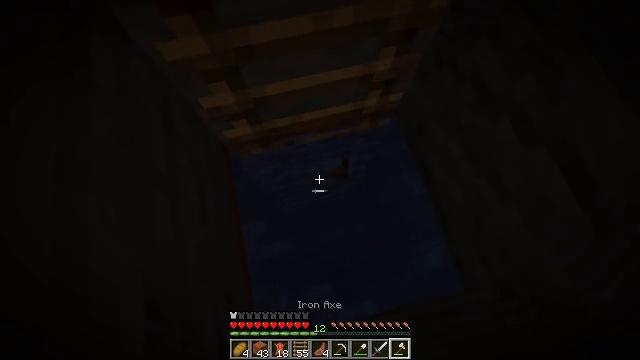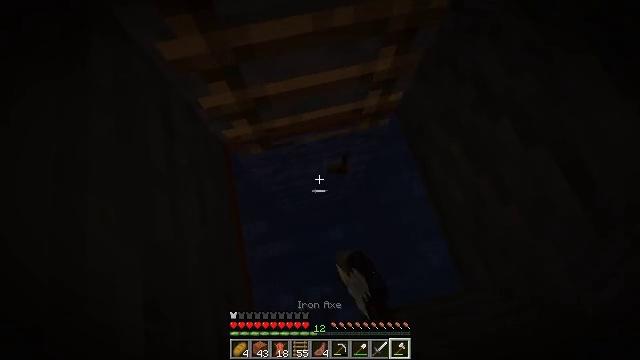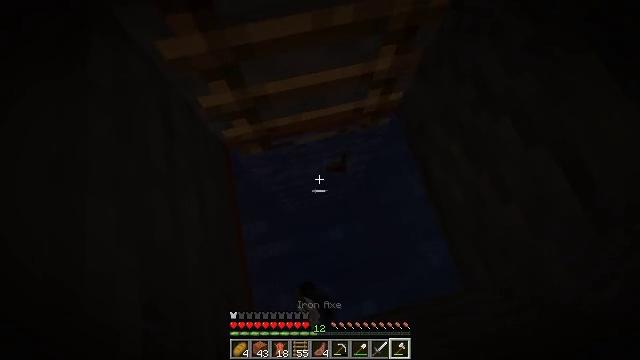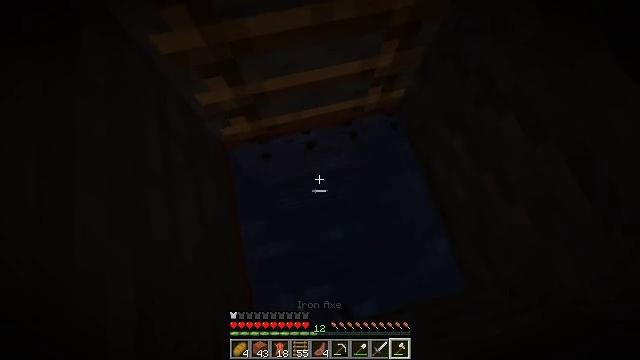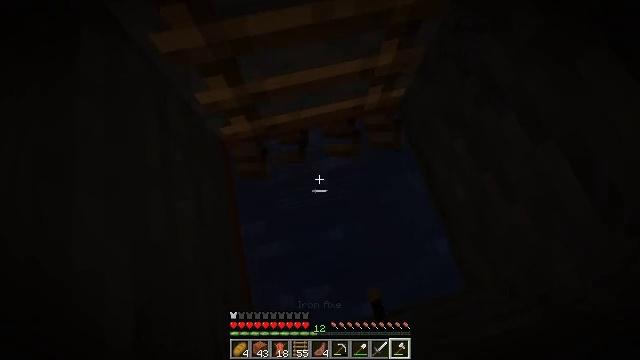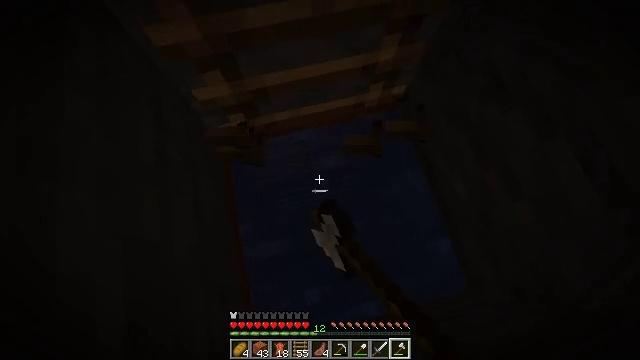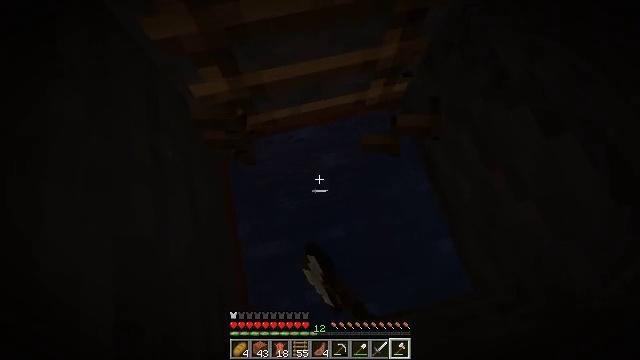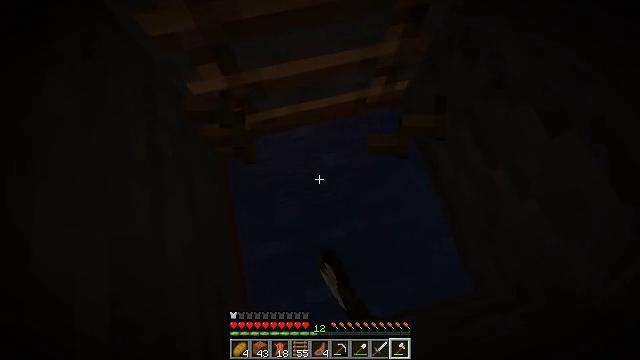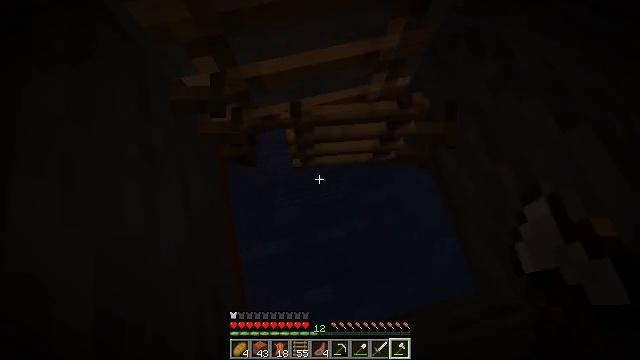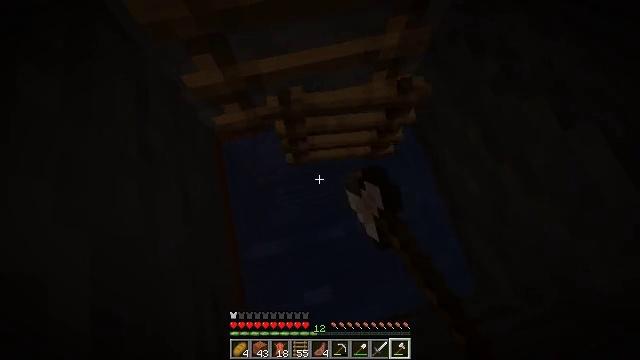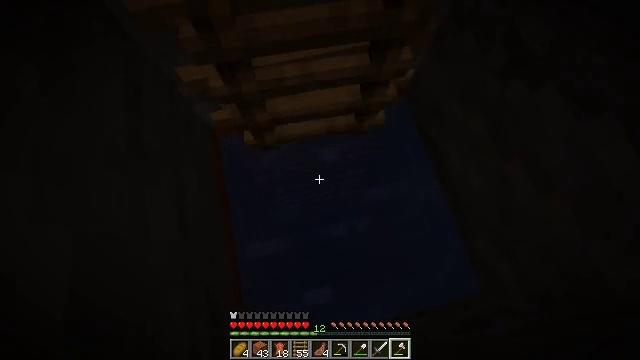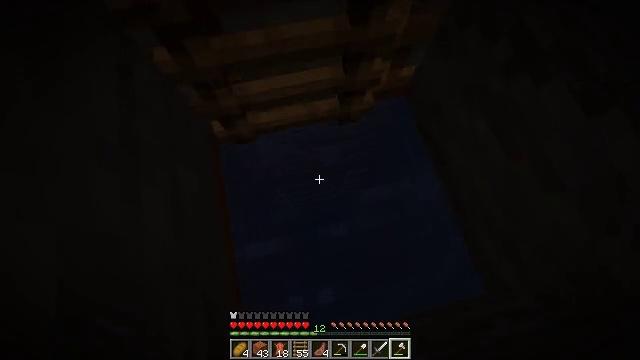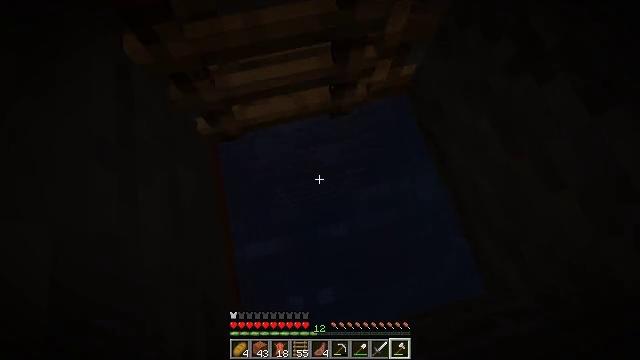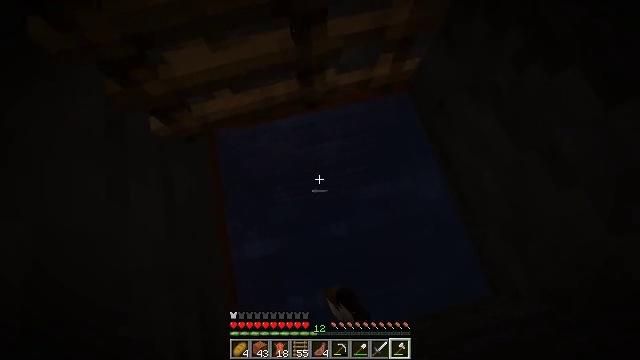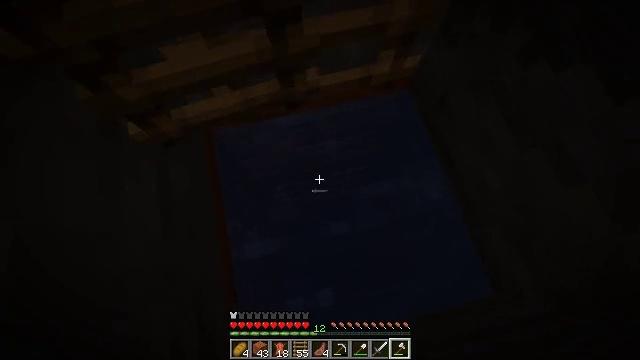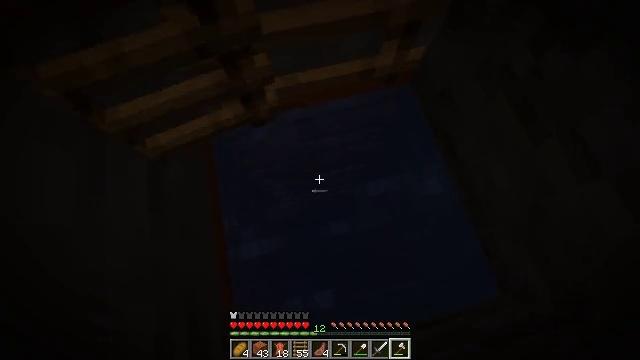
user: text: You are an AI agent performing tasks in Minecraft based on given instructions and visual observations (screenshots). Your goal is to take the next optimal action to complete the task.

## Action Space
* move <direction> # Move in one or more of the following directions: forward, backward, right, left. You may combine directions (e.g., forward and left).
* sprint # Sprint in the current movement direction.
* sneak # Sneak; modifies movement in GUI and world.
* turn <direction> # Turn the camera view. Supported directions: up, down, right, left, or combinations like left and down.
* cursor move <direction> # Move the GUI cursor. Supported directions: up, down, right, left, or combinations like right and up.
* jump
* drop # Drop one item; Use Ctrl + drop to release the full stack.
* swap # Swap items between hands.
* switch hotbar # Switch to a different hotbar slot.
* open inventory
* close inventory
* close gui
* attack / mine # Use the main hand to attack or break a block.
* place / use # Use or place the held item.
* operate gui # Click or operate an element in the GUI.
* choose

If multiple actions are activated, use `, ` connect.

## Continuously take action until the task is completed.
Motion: motion action
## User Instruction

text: Collect the ladder block.
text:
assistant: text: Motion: attack / mine
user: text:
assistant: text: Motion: attack / mine
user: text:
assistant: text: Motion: attack / mine
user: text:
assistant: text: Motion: attack / mine
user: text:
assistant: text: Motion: attack / mine
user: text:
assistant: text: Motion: attack / mine
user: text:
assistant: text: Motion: attack / mine
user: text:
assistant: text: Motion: attack / mine
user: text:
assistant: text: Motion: attack / mine
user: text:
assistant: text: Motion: attack / mine
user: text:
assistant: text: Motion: attack / mine
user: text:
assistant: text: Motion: attack / mine
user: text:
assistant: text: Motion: no_op
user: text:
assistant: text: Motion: no_op
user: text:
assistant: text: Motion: no_op
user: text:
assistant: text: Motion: attack / mine
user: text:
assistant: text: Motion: attack / mine
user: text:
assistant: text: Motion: attack / mine
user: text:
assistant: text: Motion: attack / mine
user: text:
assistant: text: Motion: attack / mine
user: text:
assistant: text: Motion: attack / mine
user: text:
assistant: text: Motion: attack / mine
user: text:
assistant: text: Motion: attack / mine
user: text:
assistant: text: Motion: attack / mine
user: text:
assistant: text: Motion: attack / mine
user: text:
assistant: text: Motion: attack / mine
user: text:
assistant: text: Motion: attack / mine
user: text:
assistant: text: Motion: attack / mine
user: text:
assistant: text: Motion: attack / mine
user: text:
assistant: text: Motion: attack / mine